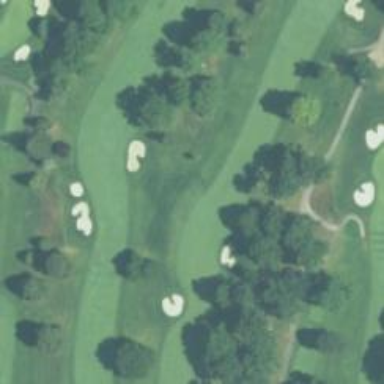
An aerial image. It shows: Golf fairway surrounded by grass.